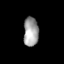
Tissue: skin
Cell type: Myeloid cells
Senescence score: 0.7205
Nuclear area (px): 428
Mean DAPI intensity: 160.026